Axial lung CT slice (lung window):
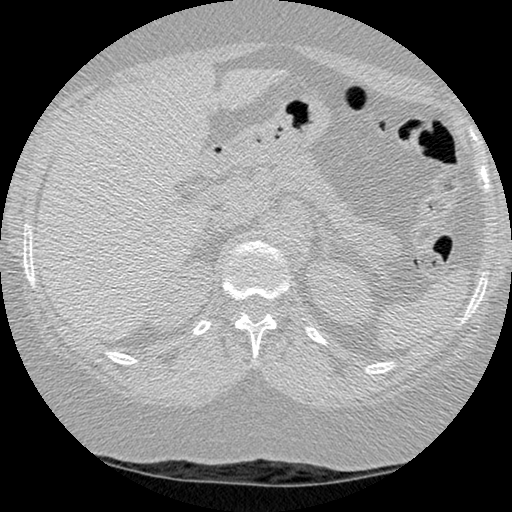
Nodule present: no